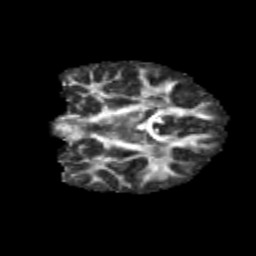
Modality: FA
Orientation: coronal
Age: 11
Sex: male
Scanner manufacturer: siemens
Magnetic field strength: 3 T
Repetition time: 3.8 s
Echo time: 0.07 s